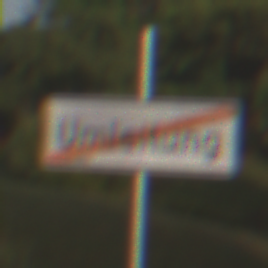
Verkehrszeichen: EndeDerUmleitungsankuendigung
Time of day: SunriseSunset
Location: Outdoor (Suburban)
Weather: PartlyCloudy
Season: NotSpecified
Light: Natural